Question: I'm wondering if anyone knows if it's possible to enable sub-pixel rendering in an HTML5 canvas in Chrome (and/or Safari).
Chrome does sub-pixel rendering in HTML, and FF does it for both HTML & Canvas rendering. Specific issue pictured below:

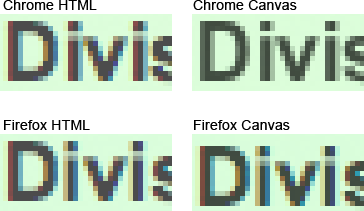
Answer: Short answer:
This is one of two topics that frustrates a lot of Canvas users.
Subpixel rendering/anti-aliasing of any kind is up to the browser. This means that different browsers are prone to render things in different ways.
A lot of people have asked for anti-aliasing to be an option that can be turned on or off for a specific context. No luck of anything like that yet.
Chrome in particular you'll need to keep an eye on, because the way they have handled sub-pixel rendering has changed drastically over the past 4 months. If you start using the <URL>
The takeaway here is that:
1. Chrome is most definitely "not done yet" with regards to subpixel rendering. It sucks to say, but your best option for now is to wait a while.
2. The spec needs to be a lot more specific in this area so there is some consistency across browsers, because any subpixel rendering/anti-aliasing at all right now is very browser-dependent. There was unresolved discussion of it back in 2008. I'm not away of any progress since.